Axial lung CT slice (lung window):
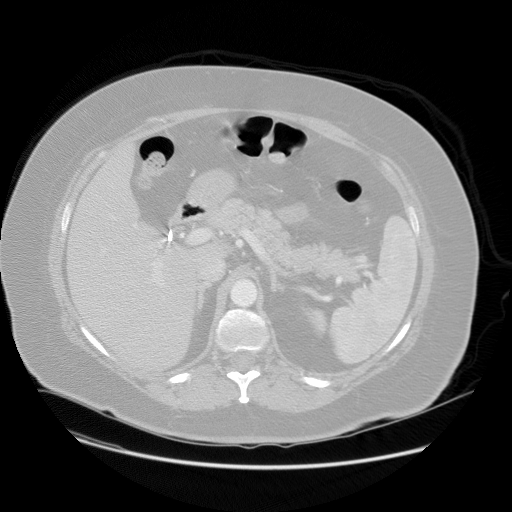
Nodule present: no